Interaction volume radius: 5 \u00c5
Interaction volume height: 10 \u00c5
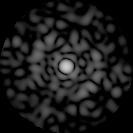
Disorder parameter: 0.8193